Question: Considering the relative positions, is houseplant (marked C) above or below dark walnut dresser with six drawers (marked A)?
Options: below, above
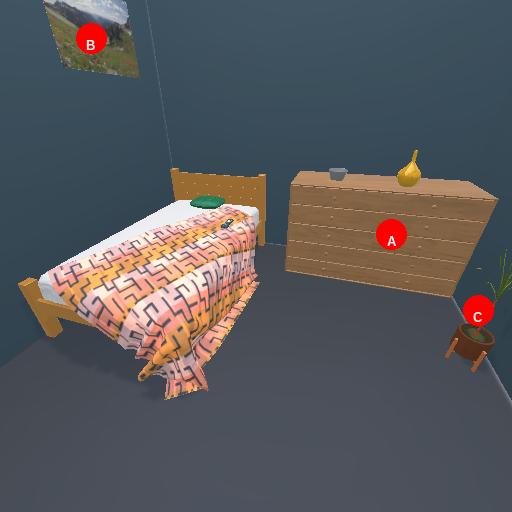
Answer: below